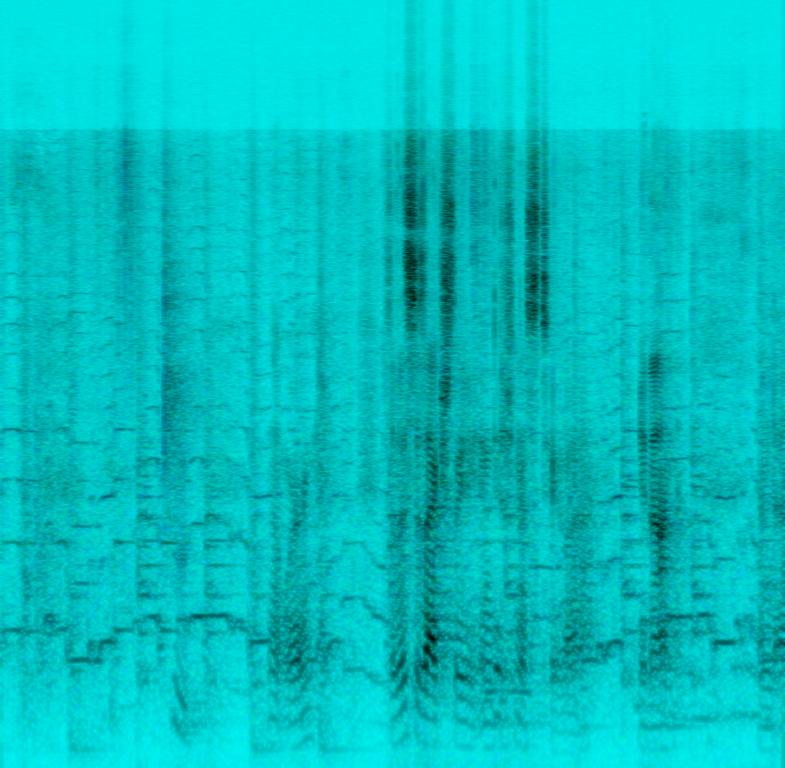
The low quality recording features a hollow male talking over a traditional strings melody, while there are sounds of people talking and some wooden impacts in the background. The recording is noisy and the volume of the song slowly goes up, as the male vocal stops talking.